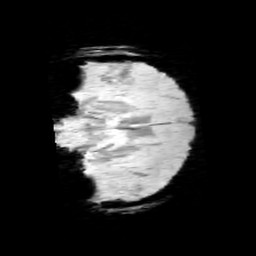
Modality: minIP
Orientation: coronal
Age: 11
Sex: female
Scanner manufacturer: siemens
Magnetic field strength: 3 T
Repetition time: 0.027 s
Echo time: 0.02 s